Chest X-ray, AP view. Patient: 33 years old, sex F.
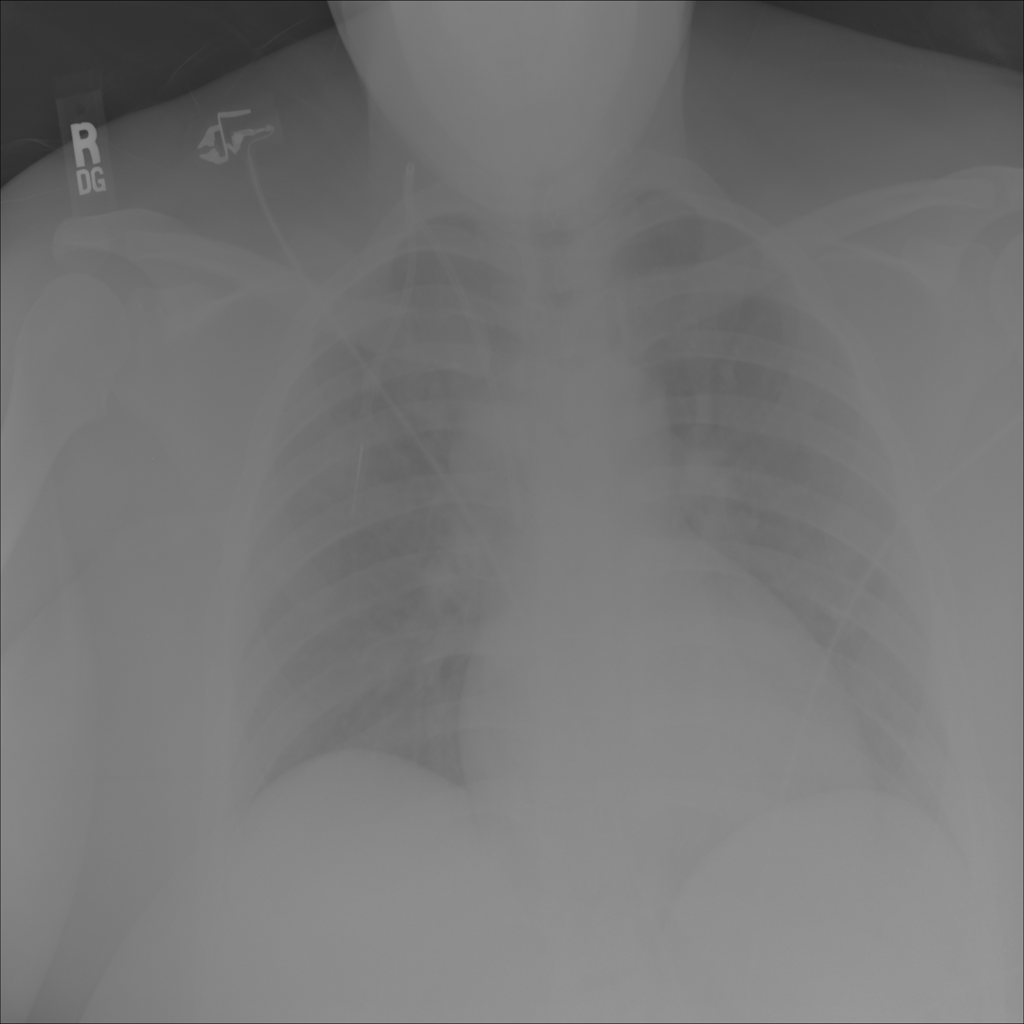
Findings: Mass